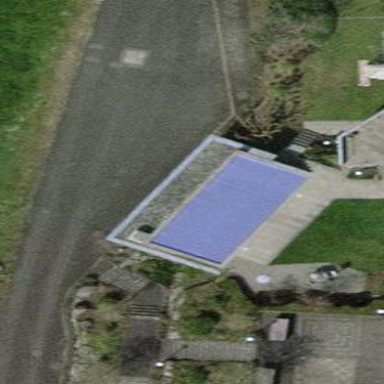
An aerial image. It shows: Swimming pool located in leisure land.